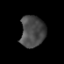
Tissue: prostate
Cell type: T cells
Senescence score: 0.3471
Nuclear area (px): 749
Mean DAPI intensity: 73.535